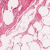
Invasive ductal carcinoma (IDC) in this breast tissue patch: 0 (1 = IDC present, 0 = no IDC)